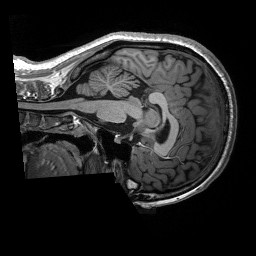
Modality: T1w
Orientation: sagittal
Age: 20
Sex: female
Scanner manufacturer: siemens
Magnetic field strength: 3 T
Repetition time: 2.53 s
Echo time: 0.00227 s